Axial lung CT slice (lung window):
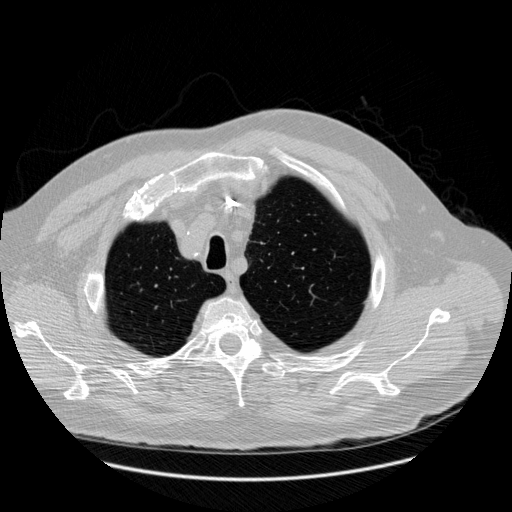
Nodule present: no